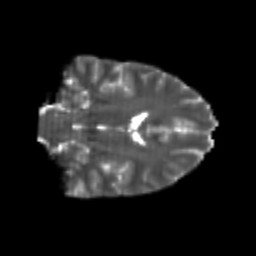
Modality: T2w
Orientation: coronal
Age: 24
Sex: male
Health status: healthy
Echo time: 0.074 s